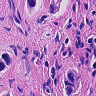
Metastatic tissue present: yes